Interaction volume radius: 5 \u00c5
Interaction volume height: 10 \u00c5
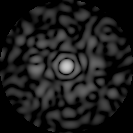
Disorder parameter: 0.8389